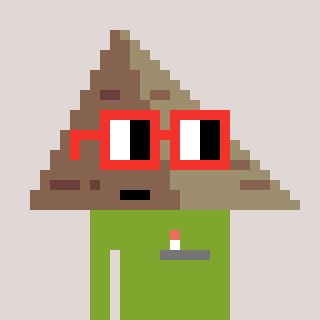
a pixel art character with square red glasses, a pyramid-shaped head and a slimegreen-colored body on a warm background